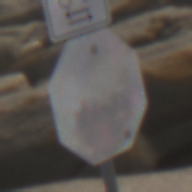
Verkehrszeichen: Stop
Zusatzzeichen oben: RichtungsangabeDurchPfeile9
Umgebung: Outdoor, Nature
Tageszeit: Midday
Wetter: PartlyCloudy
Licht: Natural
Jahreszeit: NotSpecified
Kontrast: MediumContrast